Question: I need to get the gateway address of the wifi network I connect with the iPhone. Anyone knows how to get that ?
Just to clarify, I am looking for the information of this screen :

Thanks.
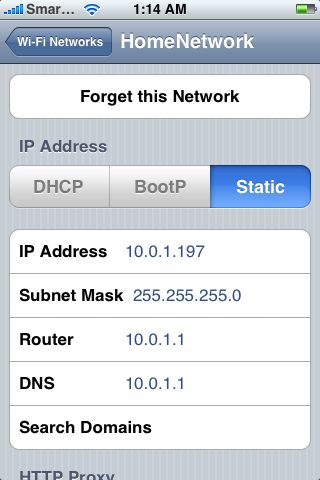
Answer: After checking back with Apple, the SDK does not offer an easy way to do that. The hard way, if any, is to dig deep into the system or use a traceroute.
I filed a bug report, maybe they will add it in the future.